Question: Can anyone help me make timepicker dialog look like this?
I maked full layout like this and just need to know how to make selection area
in the center of listview also i set infinite loop in the listview.

here is code->
'''
class TimePicker : AppCompatActivity(){
private val timeSecondsAndMinutes = arrayOf("0", "1", "2", "3", "4", "5", "6", "7", "8", "9",
"10", "11", "12", "13", "14", "15" , "16", "17", "18", "19", "20", "21", "22", "23",
"24", "25", "26", "27", "28", "29" , "30", "31", "32", "33", "34", "35", "36", "37",
"38", "39", "40", "41", "42", "43" , "44", "45", "46", "47", "48", "49", "50", "51",
"52", "53", "54", "55", "56", "57" , "58", "59")
private val timeHours = arrayOf("0", "1", "2", "3", "4", "5", "6", "7", "8", "9","10","11",
"12", "13", "14", "15" ,"16", "17", "18", "19", "20", "21", "22", "23", "24", "25",
"26", "27", "28", "29" ,"30", "31", "32", "33", "34", "35", "36", "37", "38", "39",
"40", "41", "42", "43" ,"44", "45", "46", "47", "48", "49", "50", "51", "52", "53",
"54", "55", "56", "57" ,"58", "59","60","61","62","63","64","65","66","67","68","69",
"70","71","72","73","74","75","76","77","78","79","80","81","82","83","84","85","86",
"87","88","89","90")
private var hoursListView : ListView? = null
private var minutesListView : ListView? = null
private var secondsListView : ListView? = null
override fun onCreate(savedInstanceState: Bundle?) {
super.onCreate(savedInstanceState)
setContentView(R.layout.activity_time_picker)
InitializeListView()
}
private fun InitializeListView()
{
hoursListView = findViewById(R.id.HoursListView) as ListView
minutesListView = findViewById(R.id.MinutesListView) as ListView
secondsListView = findViewById(R.id.SecondsListView) as ListView
hoursListView!!.setSelector(R.color.ListViewItemsColor)
minutesListView!!.setSelector(R.color.ListViewItemsColor)
secondsListView!!.setSelector(R.color.ListViewItemsColor)
val hoursAdapter = ArrayAdapter(this, R.layout.layout_for_listview_elements, timeHours)
val secMinAdapter = ArrayAdapter(this, R.layout.layout_for_listview_elements, timeSecondsAndMinutes)
val circularHoursAdapter = CircularListAdapter(hoursAdapter)
val circularMinSecAdapter = CircularListAdapter(secMinAdapter)
hoursListView!!.adapter = circularHoursAdapter
minutesListView!!.adapter = circularMinSecAdapter
secondsListView!!.adapter = circularMinSecAdapter
hoursListView!!.setSelection(544)
minutesListView!!.setSelection(358)
secondsListView!!.setSelection(358)
}
'''
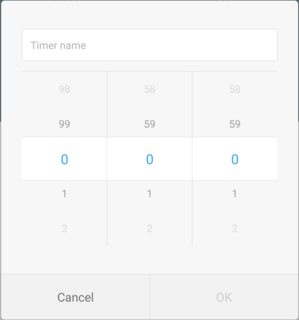
Answer: Thanks to all of you guys i find the solution.
'''
class TimePicker : AppCompatActivity(), AbsListView.OnScrollListener {
private val timeSecondsAndMinutes = arrayOf("0", "1", "2", "3", "4", "5", "6", "7", "8", "9",
"10", "11", "12", "13", "14", "15" , "16", "17", "18", "19", "20", "21", "22", "23",
"24", "25", "26", "27", "28", "29" , "30", "31", "32", "33", "34", "35", "36", "37",
"38", "39", "40", "41", "42", "43" , "44", "45", "46", "47", "48", "49", "50", "51",
"52", "53", "54", "55", "56", "57" , "58", "59")
private val timeHours = arrayOf("0", "1", "2", "3", "4", "5", "6", "7", "8", "9","10","11",
"12", "13", "14", "15" ,"16", "17", "18", "19", "20", "21", "22", "23", "24", "25",
"26", "27", "28", "29" ,"30", "31", "32", "33", "34", "35", "36", "37", "38", "39",
"40", "41", "42", "43" ,"44", "45", "46", "47", "48", "49", "50", "51", "52", "53",
"54", "55", "56", "57" ,"58", "59","60","61","62","63","64","65","66","67","68","69",
"70","71","72","73","74","75","76","77","78","79","80","81","82","83","84","85","86",
"87","88","89","90")
private var hoursListView : ListView? = null
private var minutesListView : ListView? = null
private var secondsListView : ListView? = null
private var selectedItemHoursL : View? = null
private var selectedItemMinutesL : View? = null
private var selectedItemSecondsL : View? = null
private var linearLayout : LinearLayout? = null
private var oneTimeH : Boolean = true
private var oneTimeM : Boolean = true
private var oneTimeS : Boolean = true
override fun onCreate(savedInstanceState: Bundle?) {
super.onCreate(savedInstanceState)
setContentView(R.layout.activity_time_picker)
AdjustLayoutSize()
InitializeListView()
}
private fun InitializeListView()
{
hoursListView = findViewById(R.id.HoursListView) as ListView
minutesListView = findViewById(R.id.MinutesListView) as ListView
secondsListView = findViewById(R.id.SecondsListView) as ListView
hoursListView!!.setSelector(R.color.ListViewItemsColor)
minutesListView!!.setSelector(R.color.ListViewItemsColor)
secondsListView!!.setSelector(R.color.ListViewItemsColor)
hoursListView!!.setOnScrollListener(this)
minutesListView!!.setOnScrollListener(this)
secondsListView!!.setOnScrollListener(this)
val hoursAdapter = ArrayAdapter(this, R.layout.layout_for_listview_elements, timeHours)
val secMinAdapter = ArrayAdapter(this, R.layout.layout_for_listview_elements, timeSecondsAndMinutes)
val circularHoursAdapter = CircularListAdapter(hoursAdapter)
val circularMinSecAdapter = CircularListAdapter(secMinAdapter)
hoursListView!!.adapter = circularHoursAdapter
minutesListView!!.adapter = circularMinSecAdapter
secondsListView!!.adapter = circularMinSecAdapter
hoursListView!!.setSelection(544)
minutesListView!!.setSelection(358)
secondsListView!!.setSelection(358)
}
override fun onScroll(listViewSelected: AbsListView?, firstVisibleItem: Int, visibleItemCount: Int, totalItemCount: Int)
{
if(firstVisibleItem != 0 && visibleItemCount != 0)
{
if (listViewSelected!!.id == hoursListView!!.id) {
if(oneTimeH){
SelectionNumberBackground(listViewSelected, hoursListView, R.drawable.selecteditem_hhss_bg)
oneTimeH = false
}
} else if (listViewSelected.id == minutesListView!!.id) {
if(oneTimeM) {
SelectionNumberBackground(listViewSelected, minutesListView, R.drawable.selecteditem_mm_bg)
oneTimeM = false
}
} else if (listViewSelected.id == secondsListView!!.id) {
if(oneTimeS) {
SelectionNumberBackground(listViewSelected, secondsListView, R.drawable.selecteditem_hhss_bg)
oneTimeS = false
}
}
}
}
override fun onScrollStateChanged(p0: AbsListView?, p1: Int)
{
ChangeSelectionInList(p0)
if (p1 == AbsListView.OnScrollListener.SCROLL_STATE_IDLE)
{
if(p0!!.id == hoursListView!!.id) {
SelectionNumberBackground(p0, hoursListView,R.drawable.selecteditem_hhss_bg)
}
else if(p0.id == minutesListView!!.id){
SelectionNumberBackground(p0,minutesListView,R.drawable.selecteditem_mm_bg)
}
else if(p0.id == secondsListView!!.id){
SelectionNumberBackground(p0,secondsListView,R.drawable.selecteditem_hhss_bg)
}
}
}
private fun SelectionNumberBackground(p0 : AbsListView?, MainListView : ListView?, background : Int)
{
p0!!.setSelection(p0.firstVisiblePosition)
val middleView = p0.firstVisiblePosition + 2
val firstView = p0.firstVisiblePosition - MainListView!!.headerViewsCount
val middleItem = middleView - firstView
if (middleItem < 0 || middleItem >= p0.childCount) {
return
}
val thirdView = p0.getChildAt(middleItem)
thirdView.setBackgroundResource(background)
if(p0.id == hoursListView!!.id){
selectedItemHoursL = thirdView
}
else if(p0.id == minutesListView!!.id){
selectedItemMinutesL = thirdView
}
else if(p0.id == secondsListView!!.id){
selectedItemSecondsL = thirdView
}
}
private fun ChangeSelectionInList(p0: AbsListView?)
{
if(p0!!.id == hoursListView!!.id) {
if (selectedItemHoursL != null) {
selectedItemHoursL!!.setBackgroundResource(R.color.ListViewItemsColor)
}
}
else if(p0.id == minutesListView!!.id){
if(selectedItemMinutesL != null){
selectedItemMinutesL!!.setBackgroundResource(R.color.ListViewItemsColor)
}
}
else if(p0.id == secondsListView!!.id){
if(selectedItemSecondsL != null){
selectedItemSecondsL!!.setBackgroundResource(R.color.ListViewItemsColor)
}
}
}
private fun AdjustLayoutSize()
{
//For resolution
val display = windowManager.defaultDisplay
val size = Point()
display.getSize(size)
//Get DPI
val displayMetrics = DisplayMetrics()
windowManager.defaultDisplay.getMetrics(displayMetrics)
//Initialize LinearLayout for changing TimePicker Dialog Size;
linearLayout = findViewById(R.id.TimePickerLayout) as LinearLayout
val layoutParams = linearLayout!!.layoutParams as ViewGroup.MarginLayoutParams
//Nexus 5X device 420dpi 1080x1920 == 1794
if(size.y >= 1794 && size.y < 1920){
layoutParams.topMargin = 656
layoutParams.rightMargin = 80
layoutParams.leftMargin = 80
}
//Redmi note 3 DPI <PHONE>
else if(size.y == 1920){
layoutParams.topMargin = 630
layoutParams.rightMargin = 80
layoutParams.leftMargin = 80
}
//Pixel XL device 480dpi 1440x2560 == 2416
else if(size.y > 1920 && displayMetrics.densityDpi >= 480){
layoutParams.topMargin = 1098
layoutParams.rightMargin = 125
layoutParams.leftMargin = 125
}
}
override fun onBackPressed() {
super.onBackPressed()
finish()
overridePendingTransition(R.anim.top_to_bottom1,R.anim.top_to_bottom2)
}
}
'''